Field crop: maize
Growth stage: 2
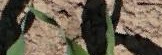
Species: maize